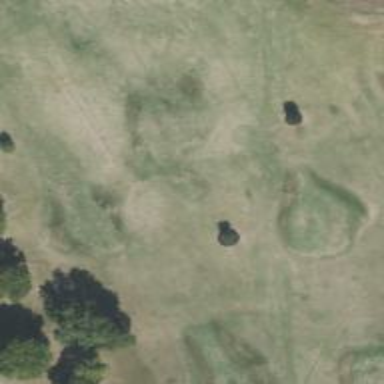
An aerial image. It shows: Area with grass used as rough in golf course.